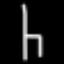
Label: chair